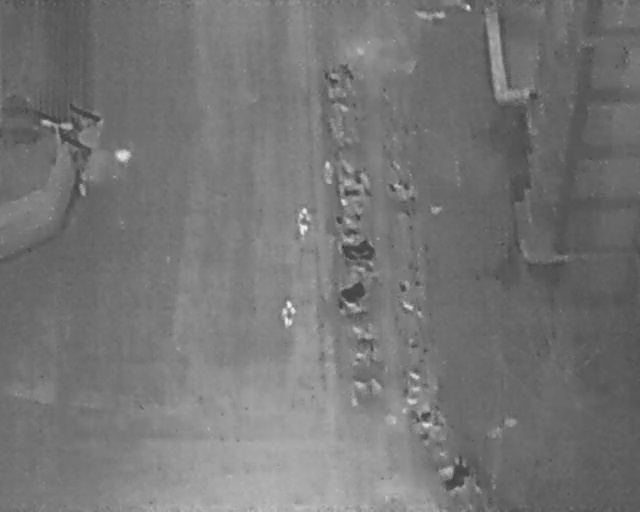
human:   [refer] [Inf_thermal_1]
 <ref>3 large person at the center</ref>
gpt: <box>[[44, 41, 50, 44, 2], [42, 59, 47, 62, 2], [48, 32, 53, 35, 2]]</box>

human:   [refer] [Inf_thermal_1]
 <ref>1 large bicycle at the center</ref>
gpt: <box>[[53, 45, 57, 52, 178]]</box>

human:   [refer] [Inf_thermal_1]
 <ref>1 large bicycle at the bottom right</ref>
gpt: <box>[[69, 89, 73, 96, 142]]</box>

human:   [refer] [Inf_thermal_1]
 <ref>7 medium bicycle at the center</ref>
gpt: <box>[[55, 62, 57, 68, 10], [53, 54, 56, 60, 157], [55, 67, 58, 72, 164], [53, 41, 55, 46, 38], [53, 34, 56, 40, 2], [54, 30, 56, 37, 33], [61, 33, 64, 39, 2]]</box>